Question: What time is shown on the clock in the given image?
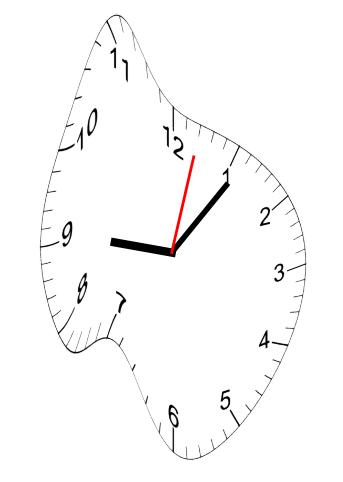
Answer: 09:06:02